Aerial crown-view tile of a tropical tree (Barro Colorado Island, Panama), acquired 20250512:
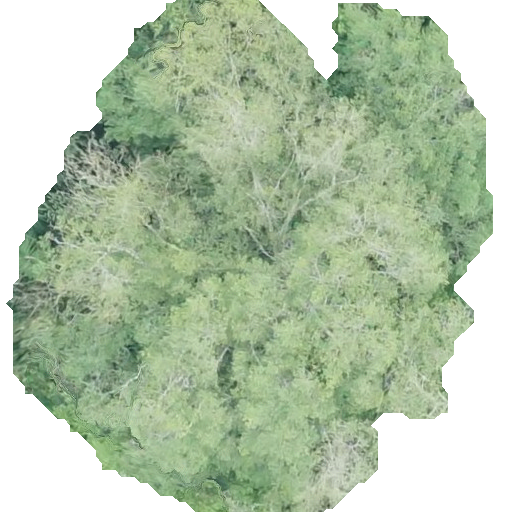
Species: Terminalia amazonia
GBIF accepted scientific name: Terminalia amazonica
Crown area: 277.414 m²